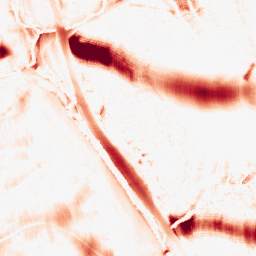
Category: morphological
Decomposition family: morphological_ellipse
Decomposition parameters: operation: opening
width: 50
height: 30
Upsampling method: regularized
Upsampling parameters: scale: 4
lambda_reg: 0.001
Upsampling scale: 4